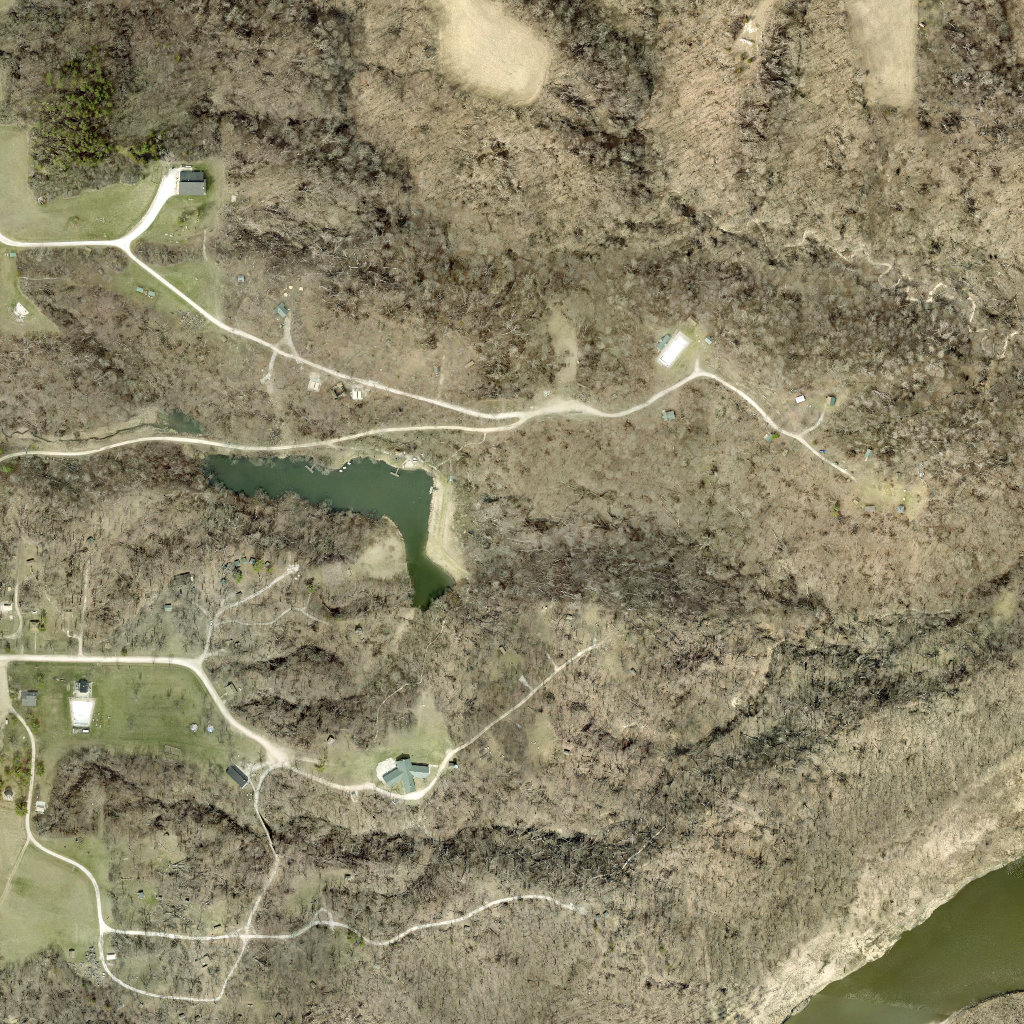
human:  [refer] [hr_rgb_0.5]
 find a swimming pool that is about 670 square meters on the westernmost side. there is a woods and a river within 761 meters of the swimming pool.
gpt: <box>[[6, 68, 9, 71, 0]]</box>

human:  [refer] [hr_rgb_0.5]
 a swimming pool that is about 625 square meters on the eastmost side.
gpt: <box>[[63, 32, 67, 36, 0]]</box>

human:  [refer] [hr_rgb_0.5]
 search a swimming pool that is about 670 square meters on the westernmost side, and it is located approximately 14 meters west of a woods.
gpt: <box>[[6, 68, 9, 71, 0]]</box>

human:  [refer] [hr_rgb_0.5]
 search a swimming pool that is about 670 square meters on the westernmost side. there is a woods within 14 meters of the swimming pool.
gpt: <box>[[6, 68, 9, 71, 0]]</box>